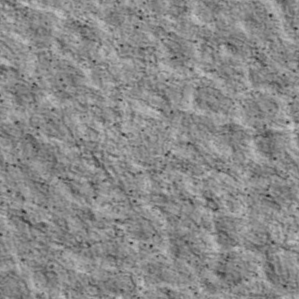
Label: non_frost